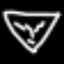
Label: diamond